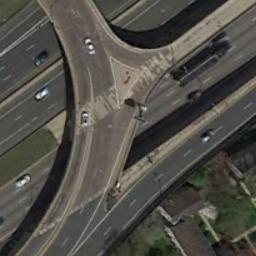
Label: overpass